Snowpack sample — Buffalo Mountain, Silverthorne, Colorado, USA (1/25/25, 10:11 AM MST)
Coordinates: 39.6222, -106.1139
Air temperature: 22 °F
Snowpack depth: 110 cm
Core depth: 10 cm
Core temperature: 46.4 °F
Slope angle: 12°, slope face: 102°
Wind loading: high
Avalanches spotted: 0
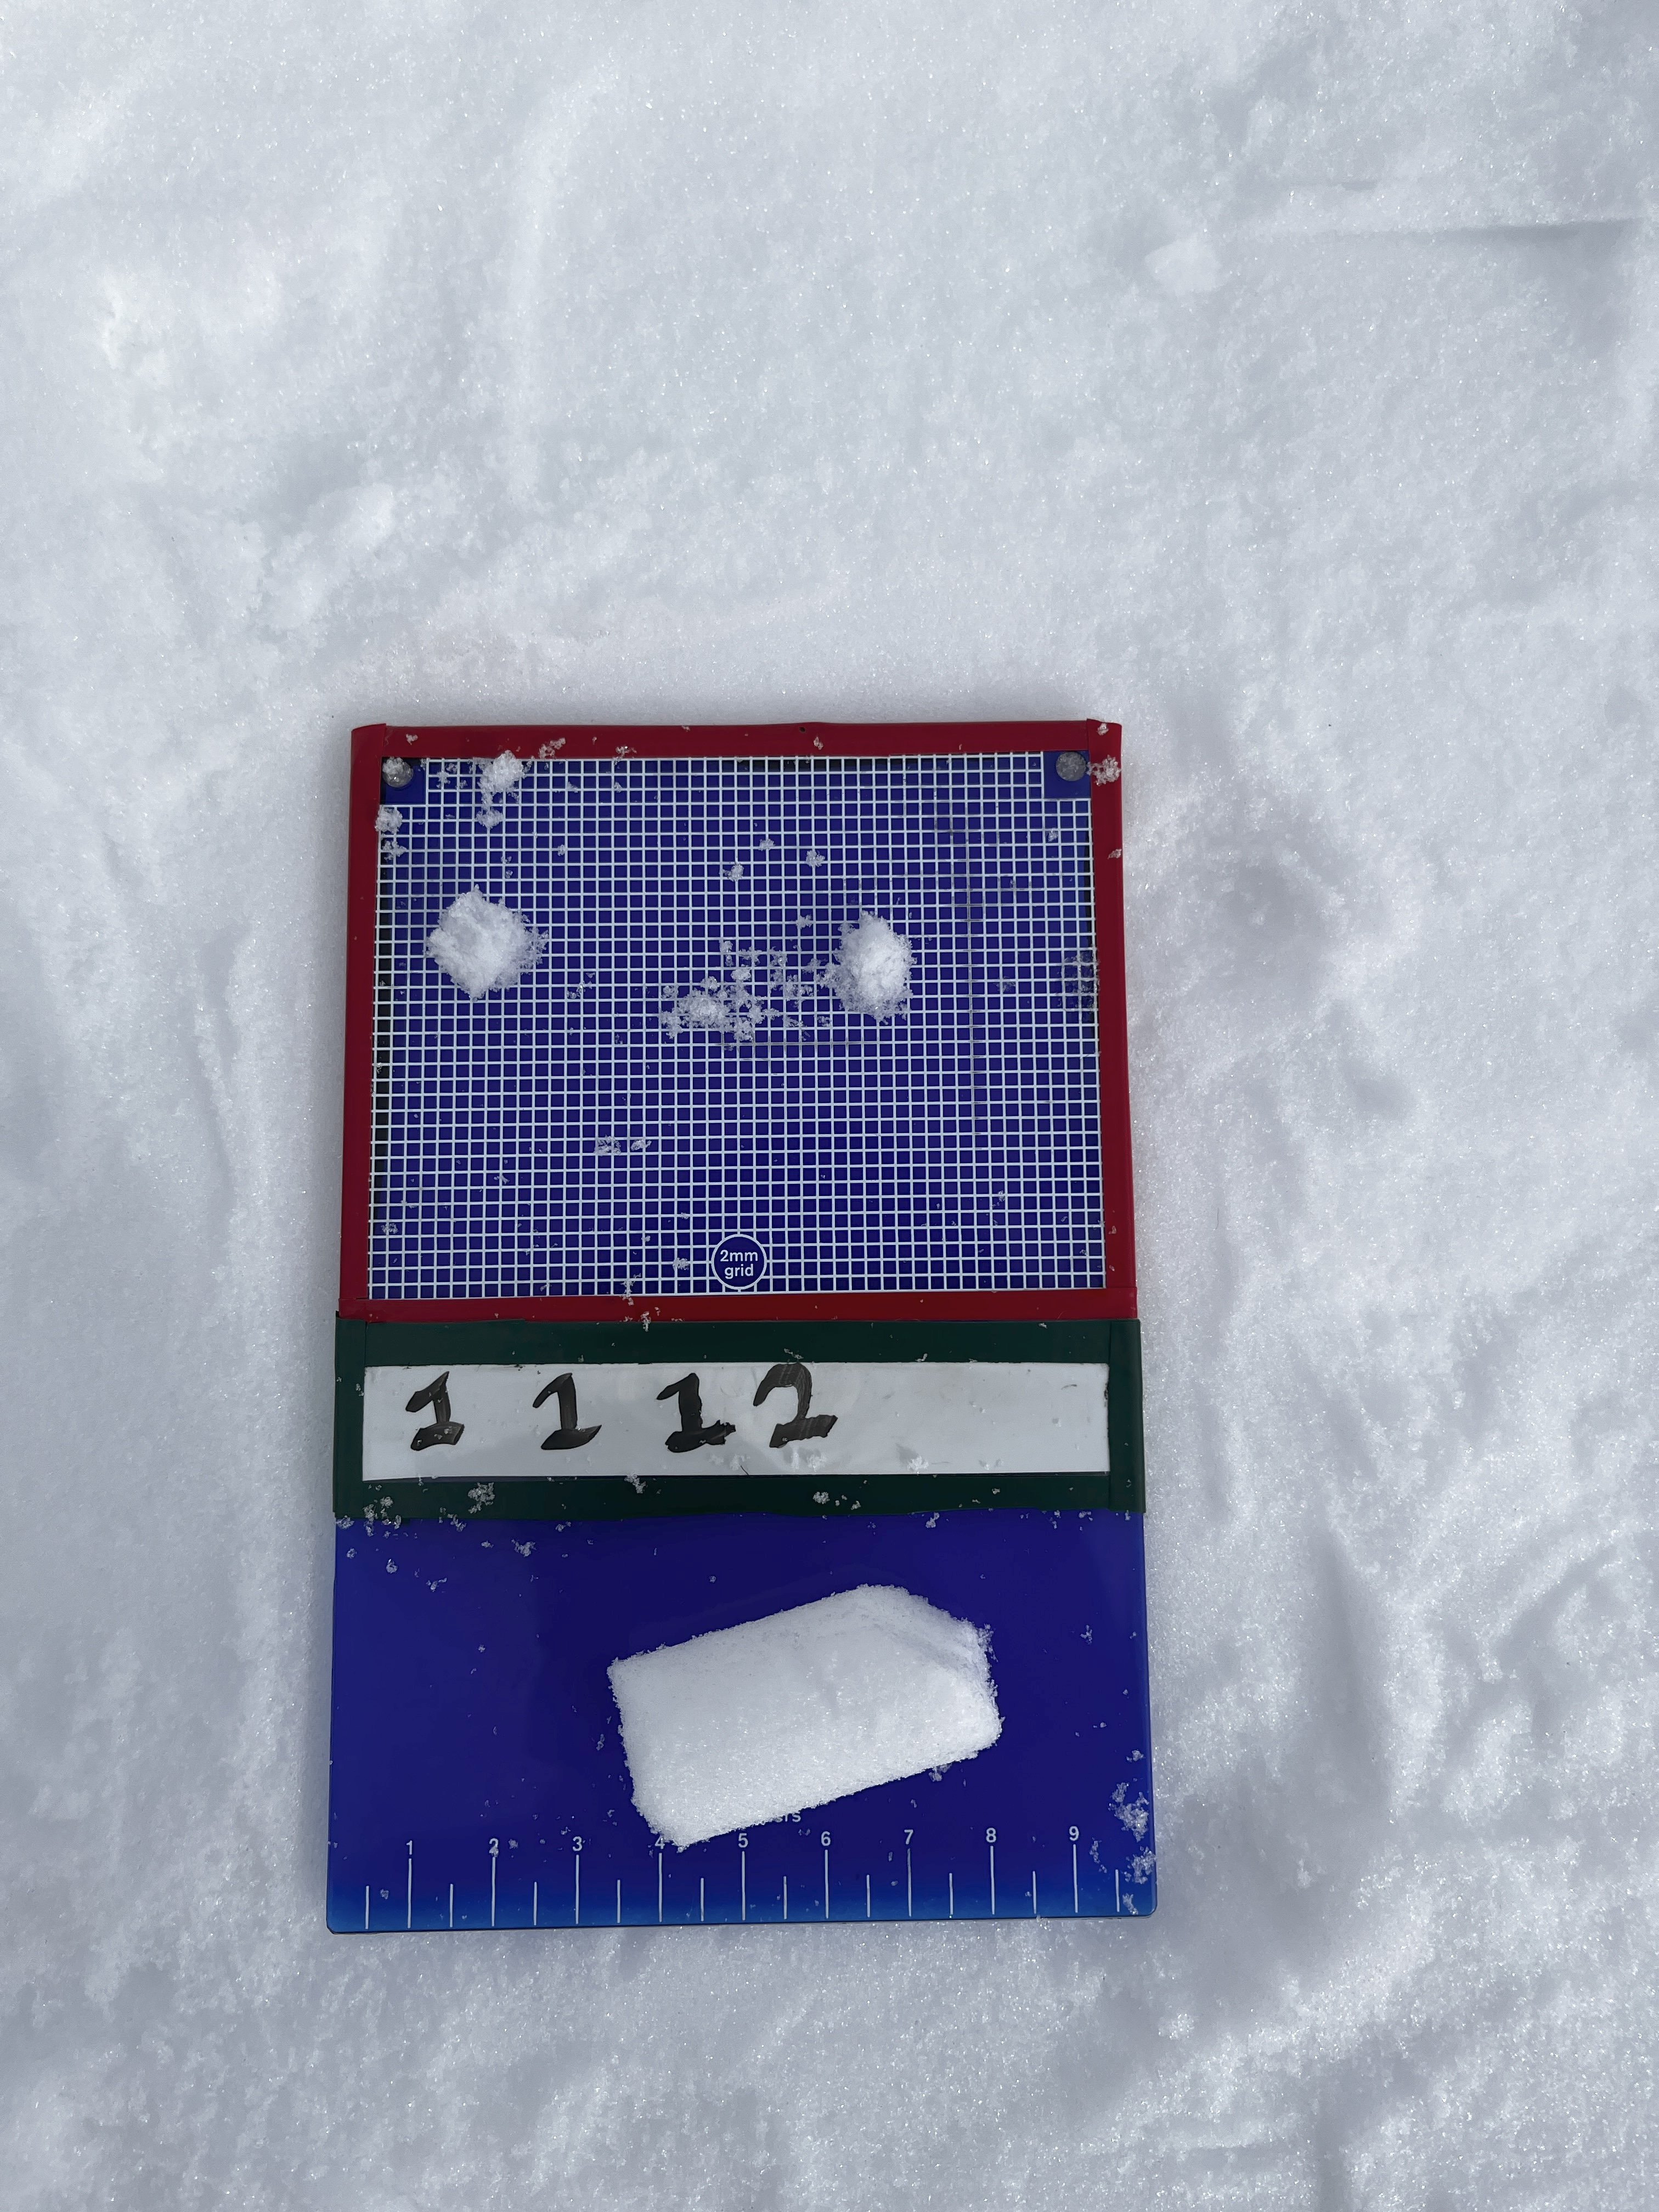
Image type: crystal_card
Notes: No avalanches nearby, collected on the outskirts of a fire break 15 meters from the treeline, on way to Buffalo and Red Mountain